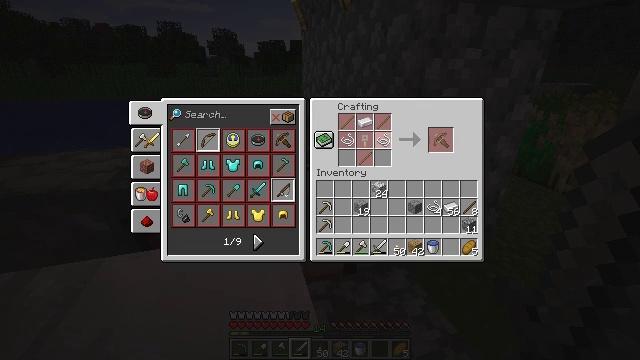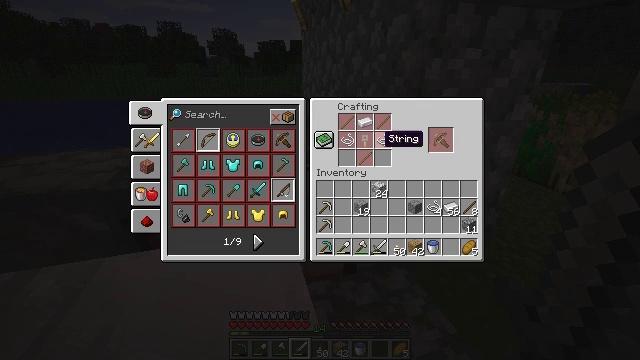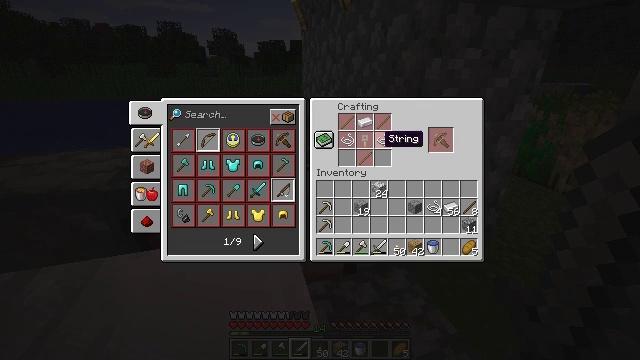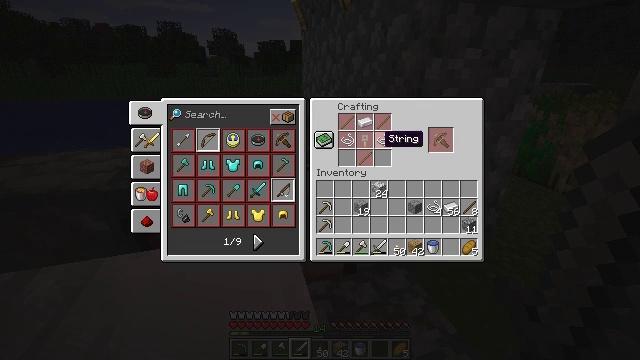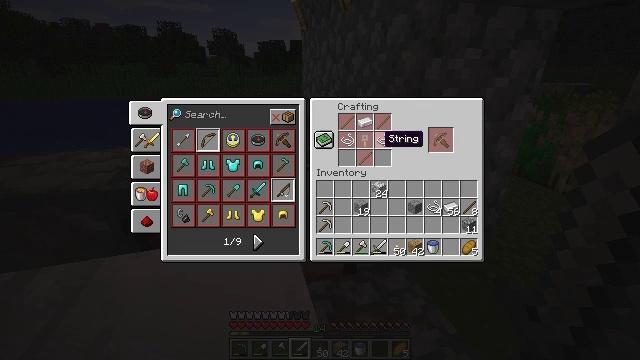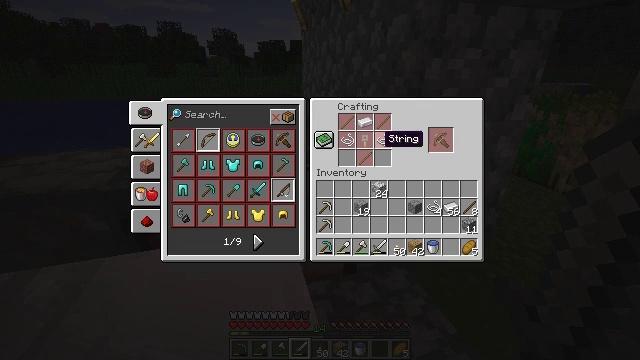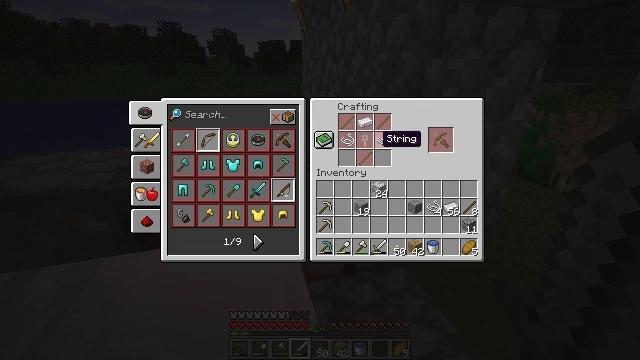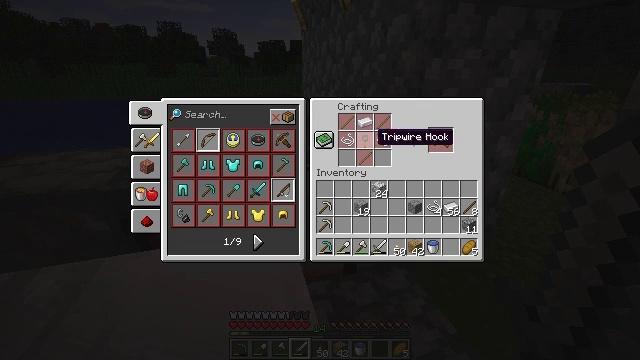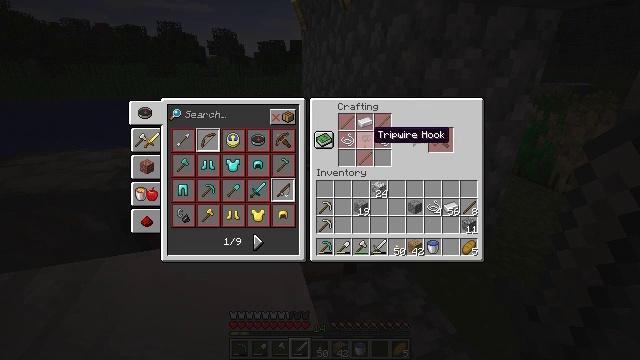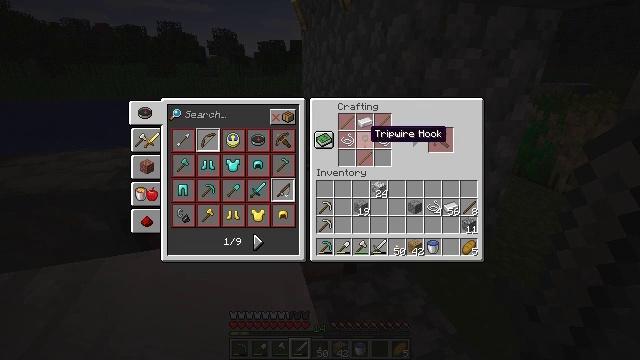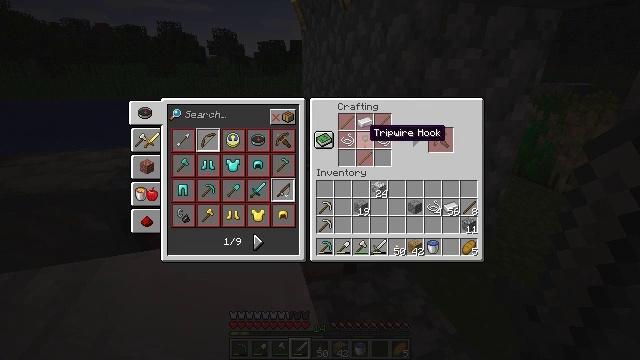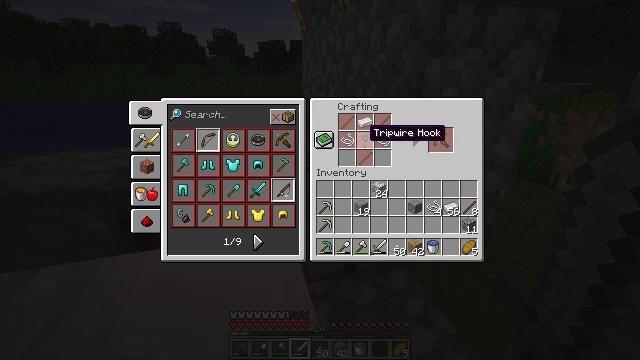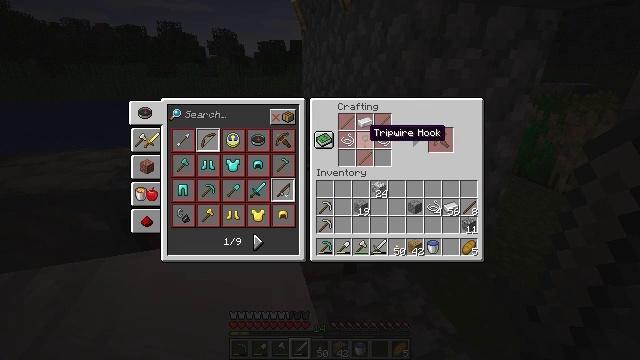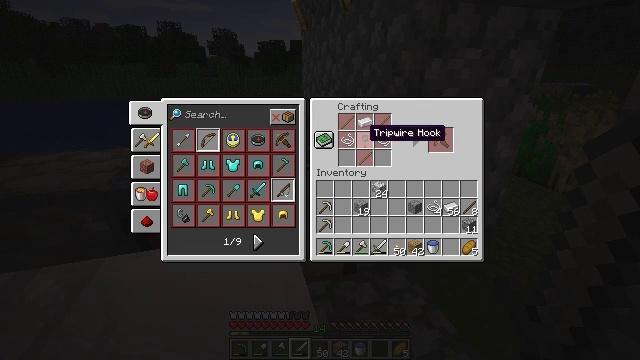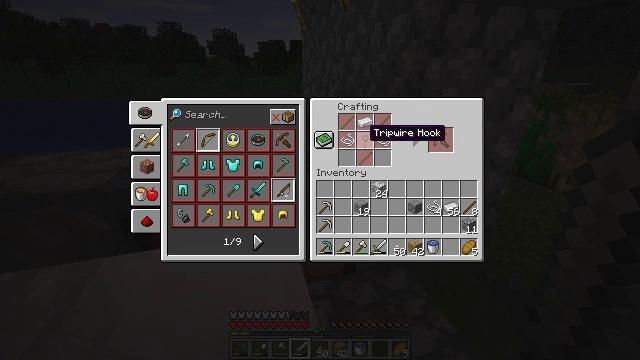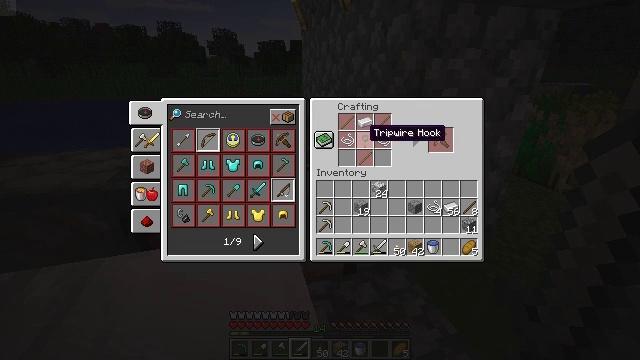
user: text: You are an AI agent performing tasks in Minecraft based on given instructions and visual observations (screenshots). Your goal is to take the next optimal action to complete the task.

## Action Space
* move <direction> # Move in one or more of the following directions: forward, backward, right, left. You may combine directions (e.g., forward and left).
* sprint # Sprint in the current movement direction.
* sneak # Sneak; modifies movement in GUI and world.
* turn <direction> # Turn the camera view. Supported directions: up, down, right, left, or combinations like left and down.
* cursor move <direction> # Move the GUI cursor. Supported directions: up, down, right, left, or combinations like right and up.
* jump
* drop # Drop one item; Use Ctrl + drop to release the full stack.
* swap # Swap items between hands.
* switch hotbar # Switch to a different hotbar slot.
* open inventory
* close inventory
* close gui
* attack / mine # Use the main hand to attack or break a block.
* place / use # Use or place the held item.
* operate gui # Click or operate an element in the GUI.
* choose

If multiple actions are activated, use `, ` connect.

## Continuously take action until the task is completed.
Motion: motion action
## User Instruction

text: Craft a tripwire hook at the crafting table.
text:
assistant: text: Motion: no_op
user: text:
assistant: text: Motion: no_op
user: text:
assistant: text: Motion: no_op
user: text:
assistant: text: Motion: no_op
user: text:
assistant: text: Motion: no_op
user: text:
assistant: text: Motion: no_op
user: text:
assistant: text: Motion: no_op
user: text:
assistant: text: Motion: no_op
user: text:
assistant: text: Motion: no_op
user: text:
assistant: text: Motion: no_op
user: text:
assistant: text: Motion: no_op
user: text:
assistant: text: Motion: no_op
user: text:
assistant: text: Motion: no_op
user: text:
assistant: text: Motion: no_op
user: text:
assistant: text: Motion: no_op
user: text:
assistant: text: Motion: no_op
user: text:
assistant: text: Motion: no_op
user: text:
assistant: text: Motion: no_op
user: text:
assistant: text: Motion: no_op
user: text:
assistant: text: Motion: no_op
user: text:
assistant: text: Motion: no_op
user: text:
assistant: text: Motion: no_op
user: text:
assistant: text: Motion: no_op
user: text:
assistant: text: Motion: no_op
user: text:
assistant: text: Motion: no_op
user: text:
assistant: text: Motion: no_op
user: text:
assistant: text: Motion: no_op
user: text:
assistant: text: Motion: no_op
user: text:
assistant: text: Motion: no_op
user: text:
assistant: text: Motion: no_op